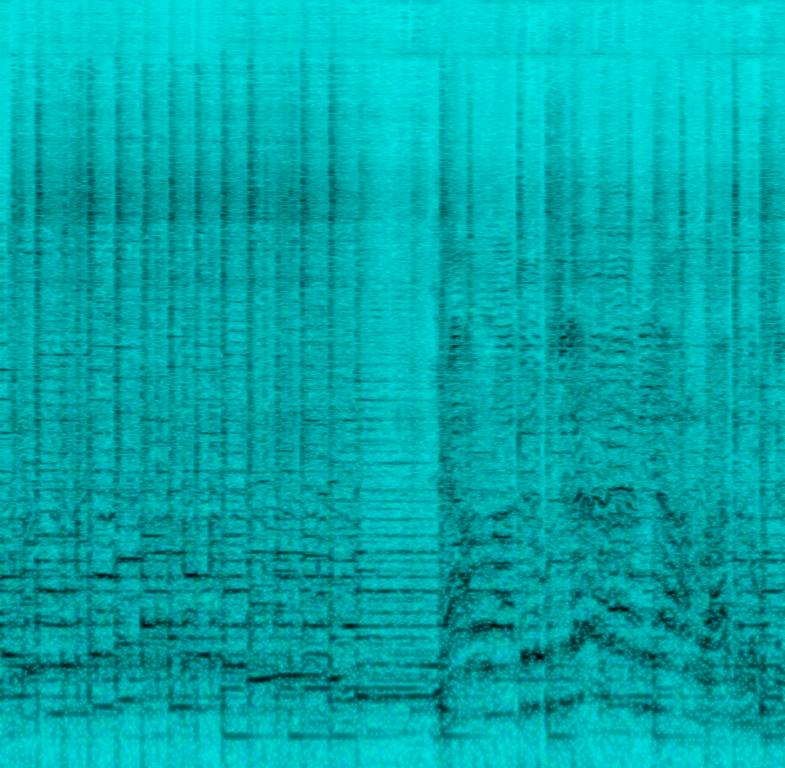
A male vocalist sings this lively melody in a foreign language. The tempo is fast with a loud and banjo harmony, tambourine beats and tapping beats. The song is a spirited, cheerful,celebratory, happy, enthusiastic and festive Regional/Folk Song.